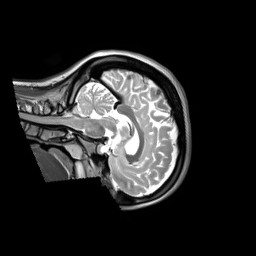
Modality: T2w
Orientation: sagittal
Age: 20
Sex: female
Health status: ill
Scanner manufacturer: siemens
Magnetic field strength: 3 T
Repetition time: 2.8 s
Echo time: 0.326 s